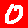
Digit: 0